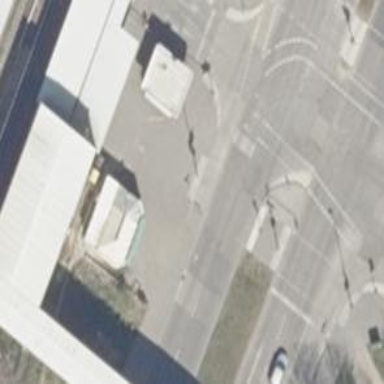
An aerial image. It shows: Road crossing with traffic signals.